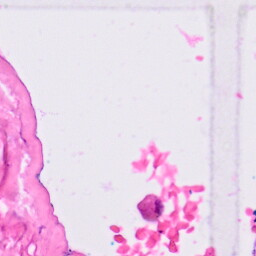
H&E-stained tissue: Lung